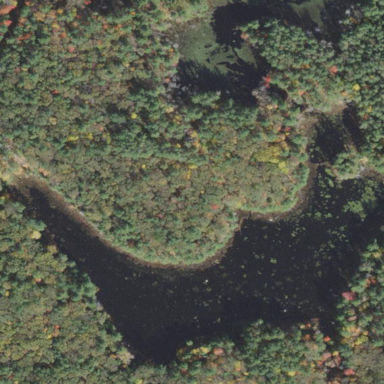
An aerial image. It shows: Pond with natural water.